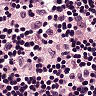
Metastatic tissue present: no